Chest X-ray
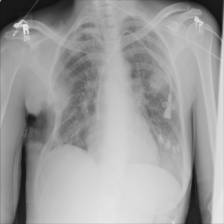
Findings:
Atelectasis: negative
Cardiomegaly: negative
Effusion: negative
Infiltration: negative
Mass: positive
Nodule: negative
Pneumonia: negative
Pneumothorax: negative
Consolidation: negative
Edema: negative
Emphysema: negative
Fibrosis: negative
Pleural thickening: negative
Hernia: negative